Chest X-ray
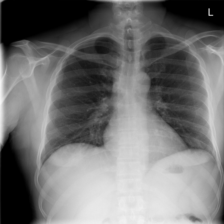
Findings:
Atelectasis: positive
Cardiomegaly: negative
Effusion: negative
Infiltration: negative
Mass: negative
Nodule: negative
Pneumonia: negative
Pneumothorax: negative
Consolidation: negative
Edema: negative
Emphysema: negative
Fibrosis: negative
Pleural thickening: negative
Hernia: negative